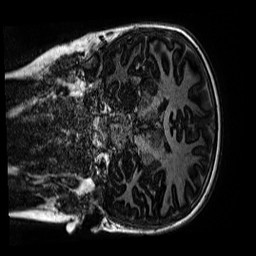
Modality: MP2RAGE
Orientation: coronal
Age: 9
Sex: male
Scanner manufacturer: siemens
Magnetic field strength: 3 T
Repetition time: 4 s
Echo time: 0.00299 s